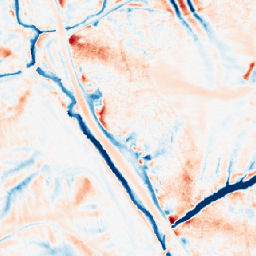
Category: edge_preserving
Decomposition family: median
Decomposition parameters: size: 21
Upsampling method: nearest
Upsampling parameters: scale: 4
Upsampling scale: 4